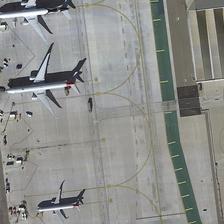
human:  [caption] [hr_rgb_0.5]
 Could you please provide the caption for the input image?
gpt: two large planes and a small plane are parked on an airport .

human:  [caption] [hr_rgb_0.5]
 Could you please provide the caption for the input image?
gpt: three different planes are on an airport .

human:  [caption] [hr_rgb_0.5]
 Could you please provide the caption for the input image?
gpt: three planes are parked on an airport .

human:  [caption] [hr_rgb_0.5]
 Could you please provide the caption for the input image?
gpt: various of airplanes are at the apron while the airport staff are busy at their work .

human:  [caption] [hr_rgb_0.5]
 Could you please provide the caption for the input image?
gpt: three planes are parked on an airport .